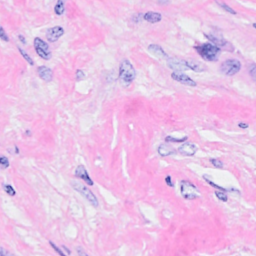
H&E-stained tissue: Breast